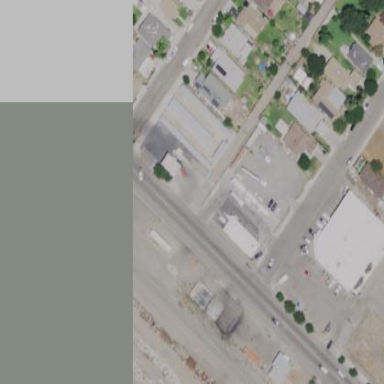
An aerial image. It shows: Commercial area containing car repair shop.